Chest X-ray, PA view. Patient: 24 years old, sex F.
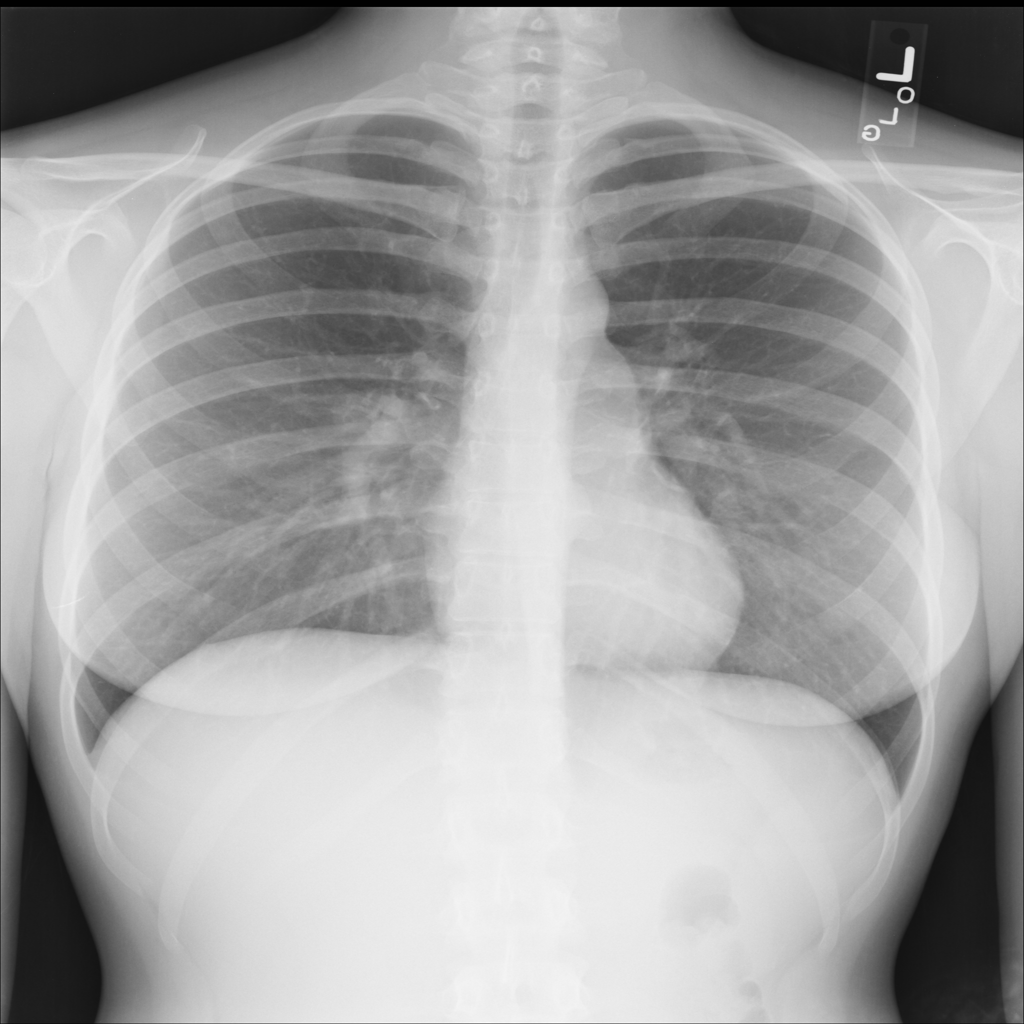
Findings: Mass, Nodule